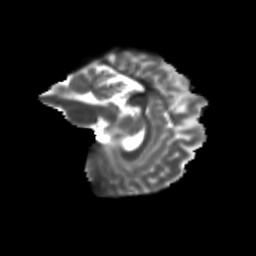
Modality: T2w
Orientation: sagittal
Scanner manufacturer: siemens
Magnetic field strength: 3 T
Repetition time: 9.2 s
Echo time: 0.084 s